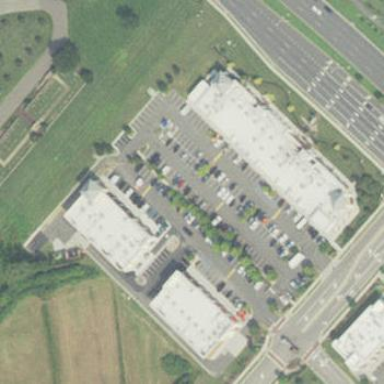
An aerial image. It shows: Retail area.